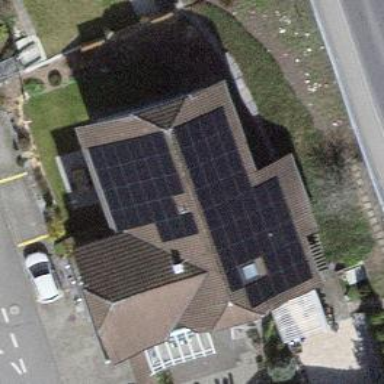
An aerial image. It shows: Solar power generator using photovoltaic panels.